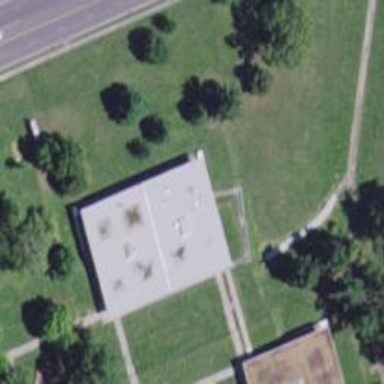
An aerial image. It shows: College building.